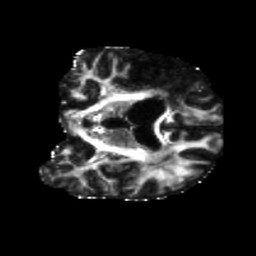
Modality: FA
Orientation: coronal
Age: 61
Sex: male
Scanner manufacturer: siemens
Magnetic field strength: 3 T
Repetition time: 5.47 s
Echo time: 0.0854 s